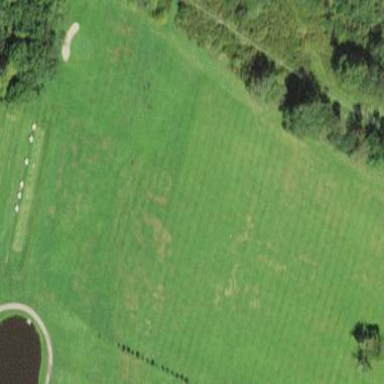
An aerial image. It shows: Driving range for golf on grass.